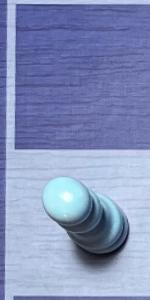
Label: Pawn_White